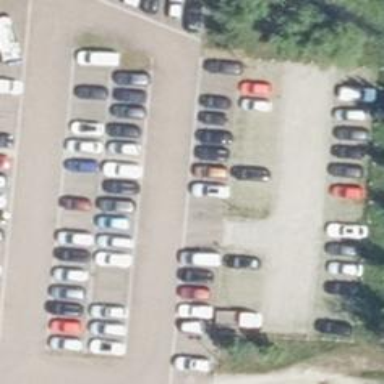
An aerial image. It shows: Parking aisle designated as service road.